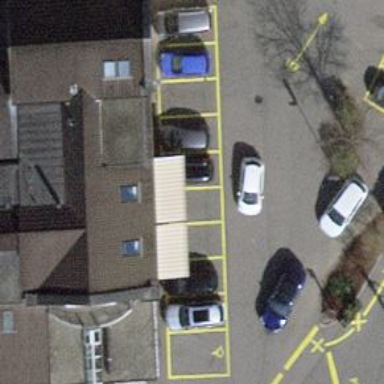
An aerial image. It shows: Charging station.